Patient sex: F
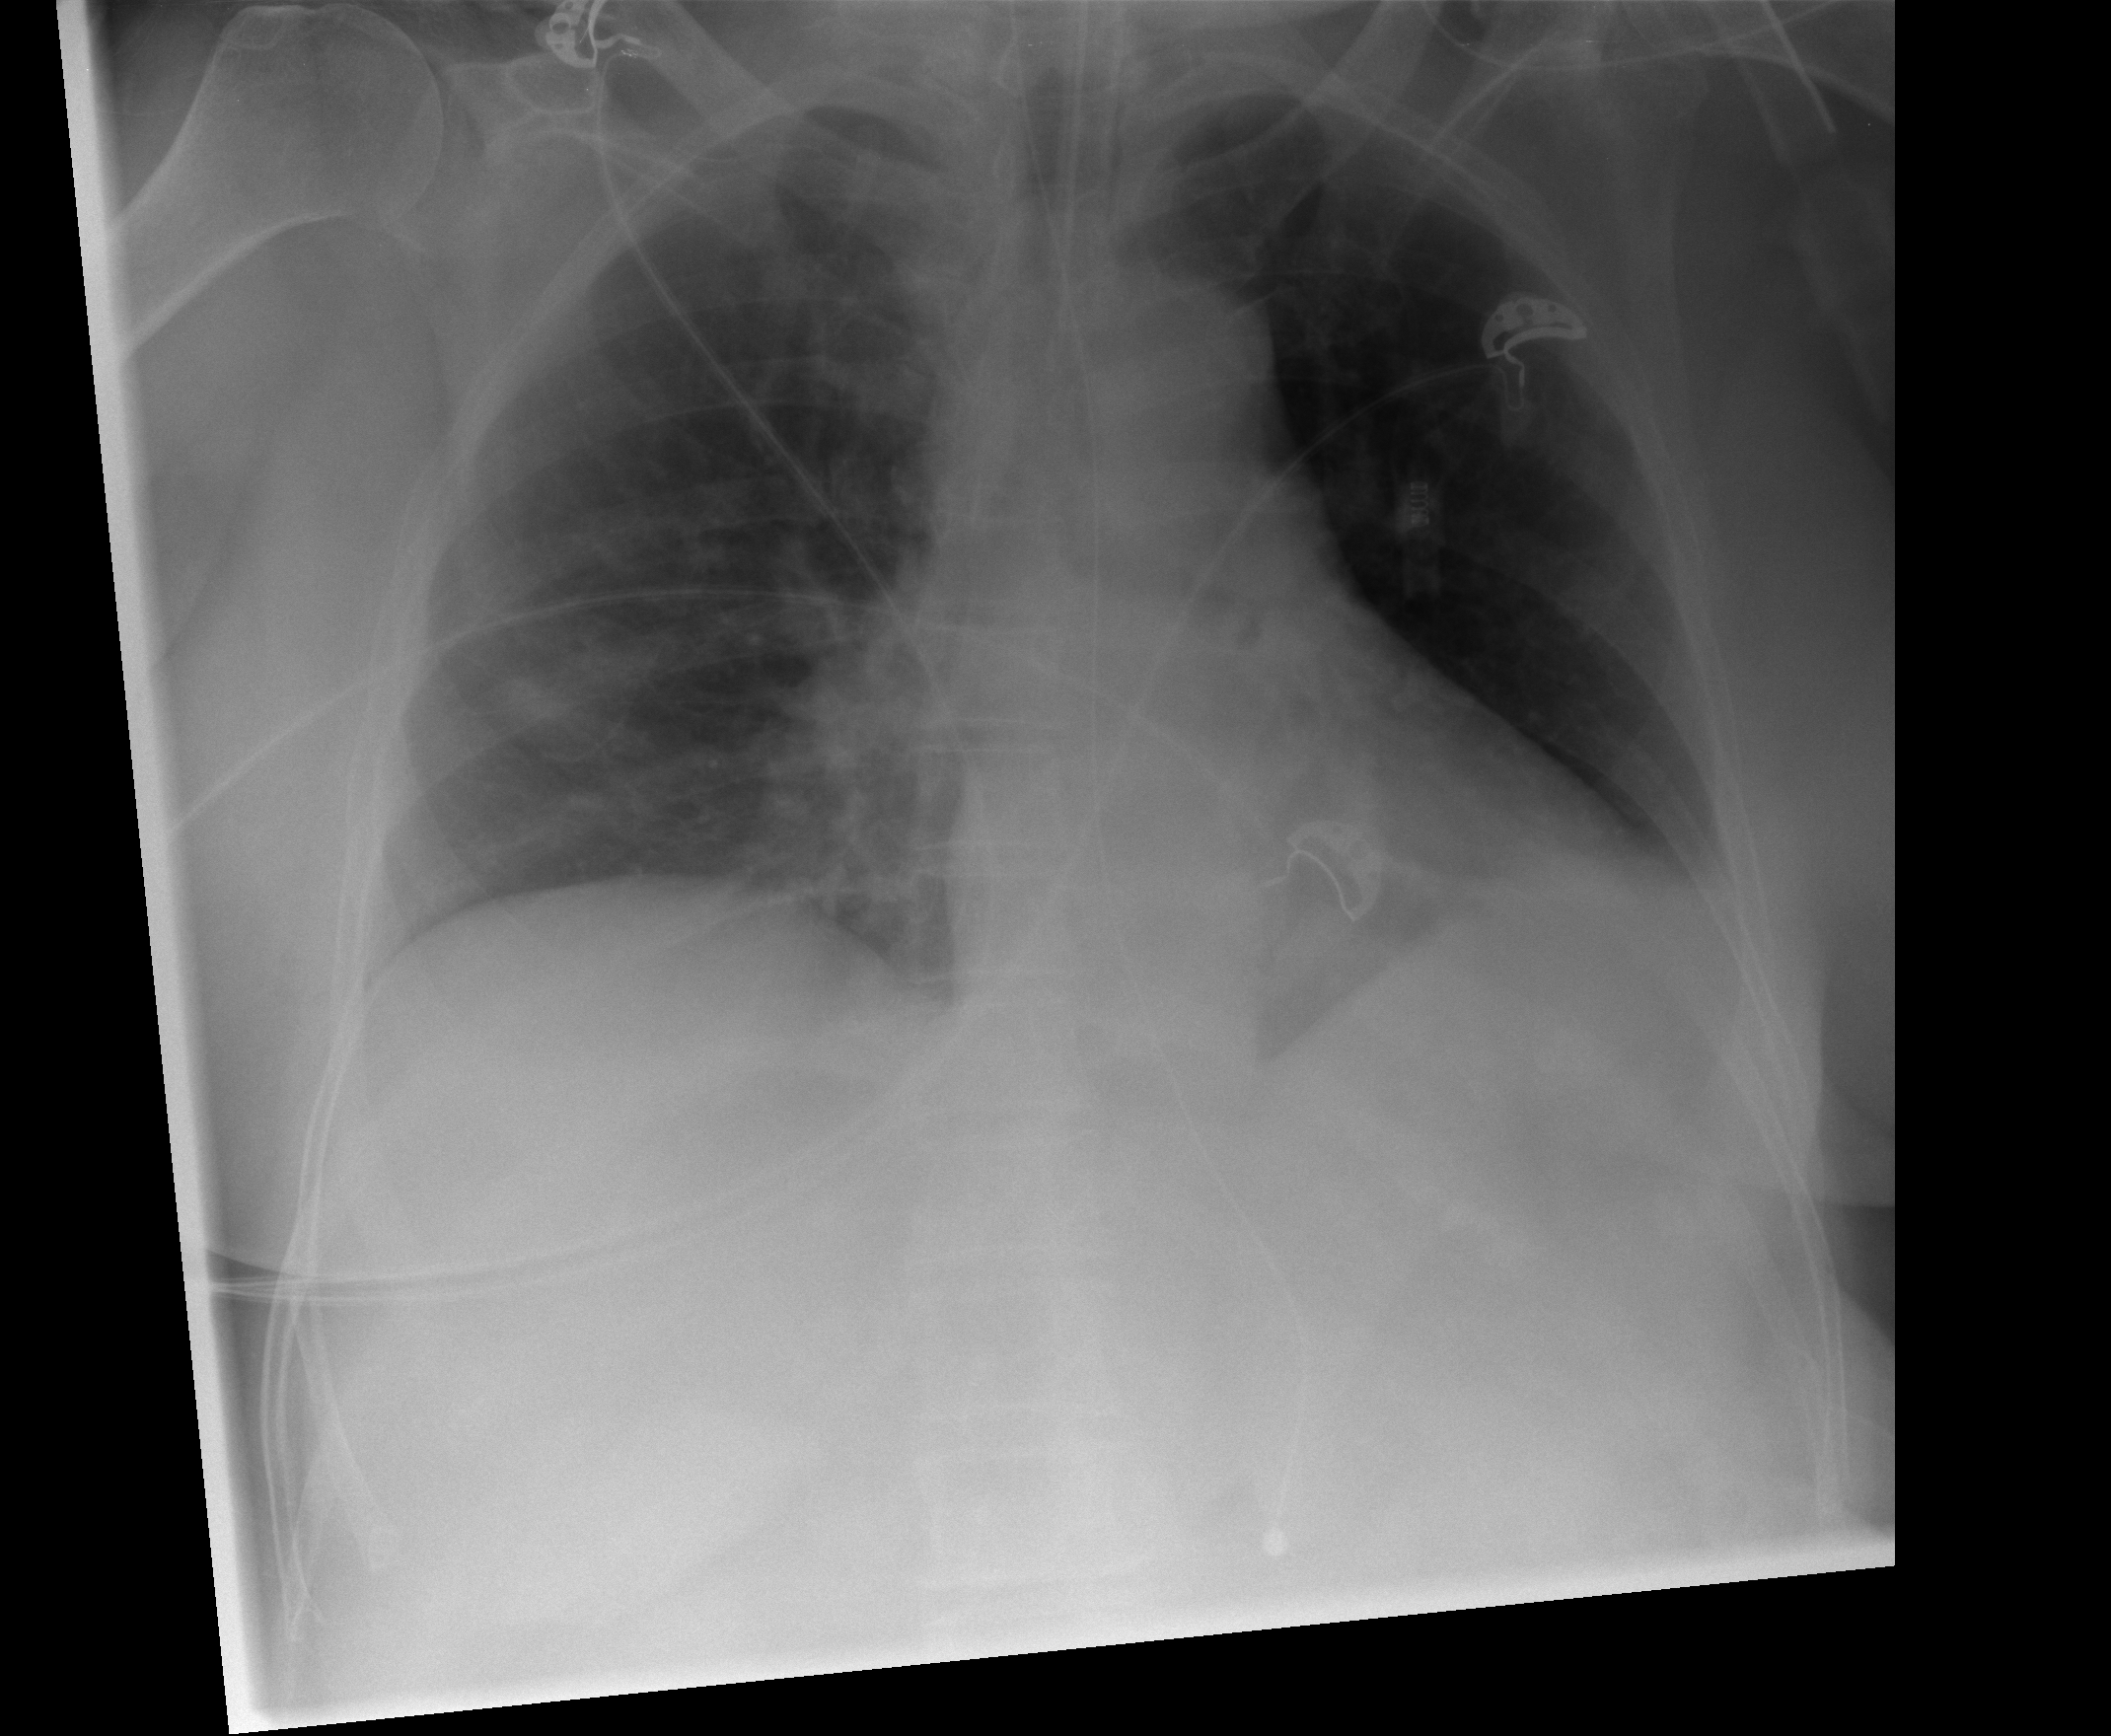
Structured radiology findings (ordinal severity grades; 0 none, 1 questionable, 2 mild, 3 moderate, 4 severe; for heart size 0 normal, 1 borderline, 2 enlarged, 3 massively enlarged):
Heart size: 0
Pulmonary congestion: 0
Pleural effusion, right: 0
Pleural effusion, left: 0
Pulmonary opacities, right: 0
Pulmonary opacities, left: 0
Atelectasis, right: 0
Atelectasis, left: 2